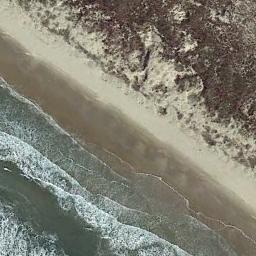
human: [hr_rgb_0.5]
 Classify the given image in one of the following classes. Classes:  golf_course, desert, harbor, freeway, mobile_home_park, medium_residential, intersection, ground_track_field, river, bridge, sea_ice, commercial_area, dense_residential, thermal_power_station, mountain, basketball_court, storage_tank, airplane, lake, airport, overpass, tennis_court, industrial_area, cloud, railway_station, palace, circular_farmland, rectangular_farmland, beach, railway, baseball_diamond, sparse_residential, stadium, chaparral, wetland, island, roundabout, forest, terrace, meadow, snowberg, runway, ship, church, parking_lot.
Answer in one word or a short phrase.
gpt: beach